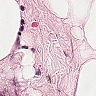
Metastatic tissue present: no